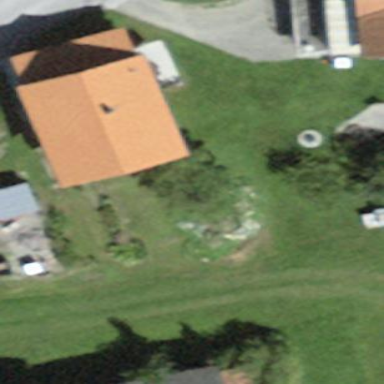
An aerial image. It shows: Detached building with gabled roof.